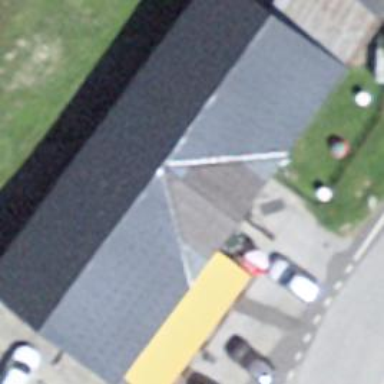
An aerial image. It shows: Restaurant.